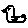
Label: bird